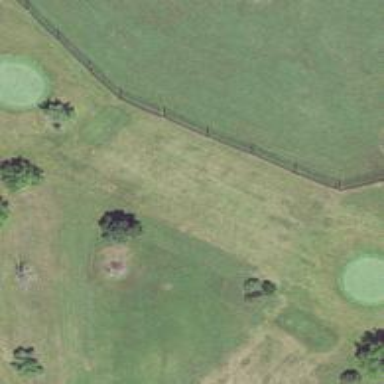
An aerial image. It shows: Well-maintained grassy area designated for golfing. It is mown fairway used for the sport of golf.